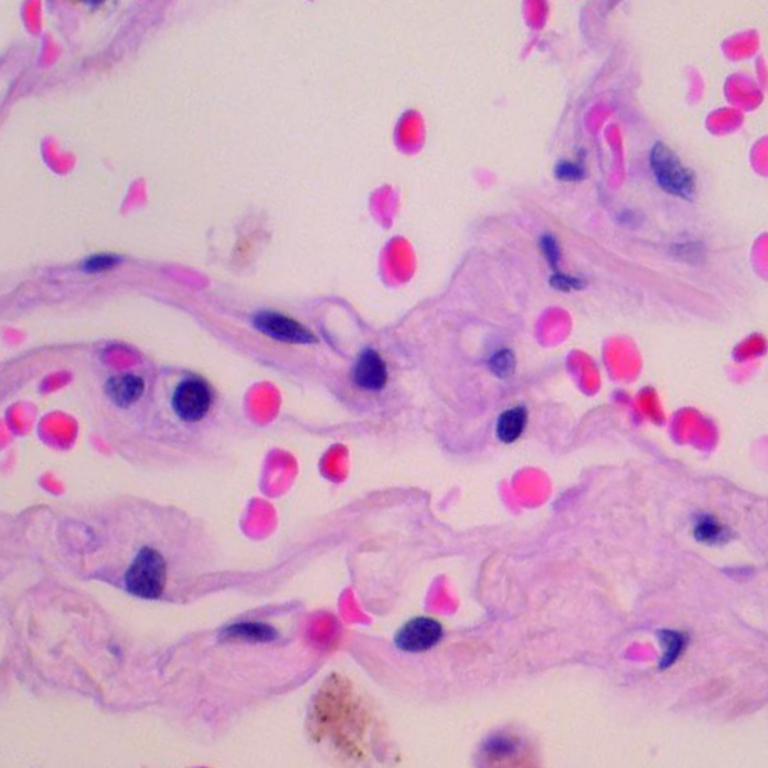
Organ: lung
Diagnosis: benign